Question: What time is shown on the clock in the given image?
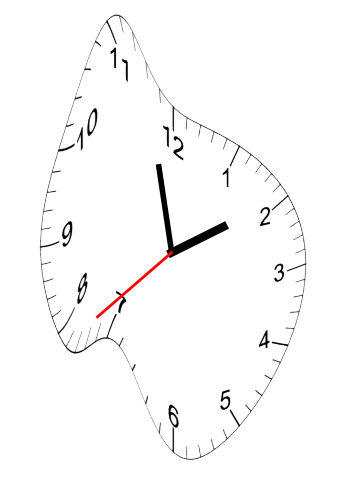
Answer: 01:57:38